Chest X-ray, PA view. Patient: 37 years old, sex M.
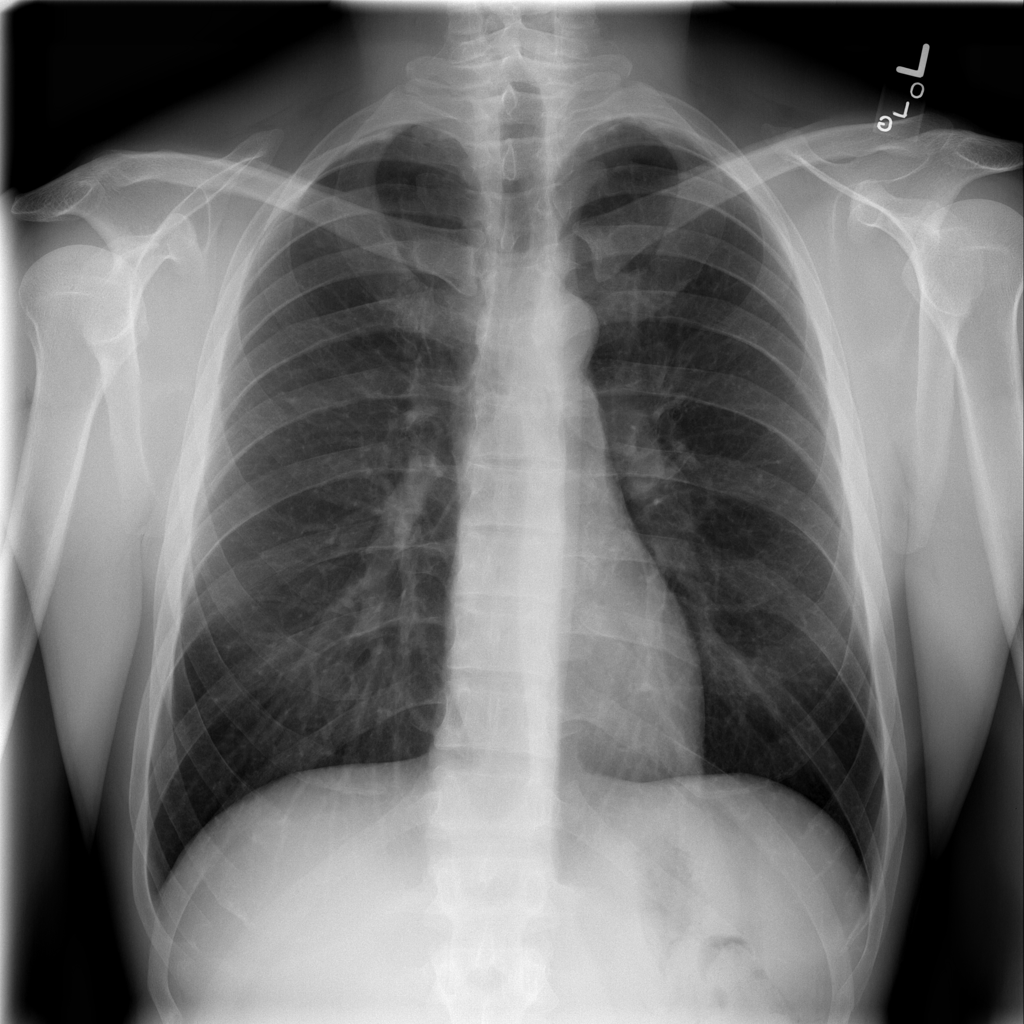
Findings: No Finding